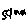
Label: square